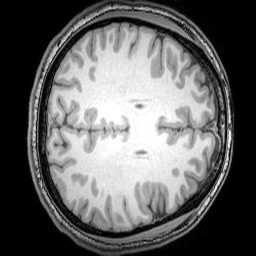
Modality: T1w
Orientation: axial
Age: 25
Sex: male
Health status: healthy
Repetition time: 0.081 s
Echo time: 0.037 s